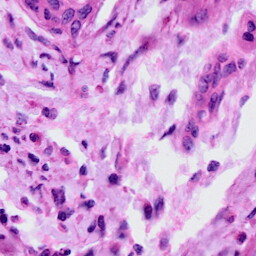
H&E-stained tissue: Cervix